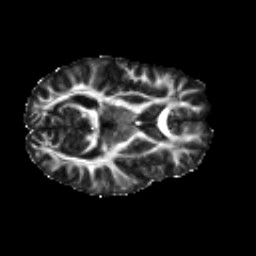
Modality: FA
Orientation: axial
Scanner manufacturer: siemens
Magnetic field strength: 3 T
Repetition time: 4.16 s
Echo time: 0.0806 s